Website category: book
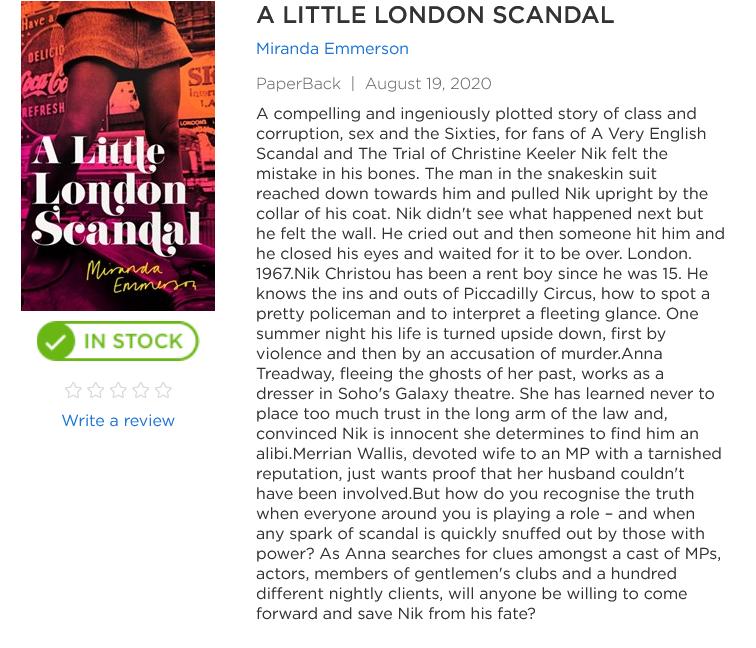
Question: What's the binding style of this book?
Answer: PaperBack

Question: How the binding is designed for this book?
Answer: PaperBack

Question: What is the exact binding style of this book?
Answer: PaperBack

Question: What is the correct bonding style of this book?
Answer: PaperBack

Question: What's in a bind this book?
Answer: PaperBack

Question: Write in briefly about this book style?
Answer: PaperBack

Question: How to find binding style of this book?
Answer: PaperBack

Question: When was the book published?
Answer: August 19, 2020

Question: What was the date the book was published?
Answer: August 19, 2020

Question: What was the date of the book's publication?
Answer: August 19, 2020

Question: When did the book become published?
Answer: August 19, 2020

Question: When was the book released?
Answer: August 19, 2020

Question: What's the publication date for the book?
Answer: August 19, 2020